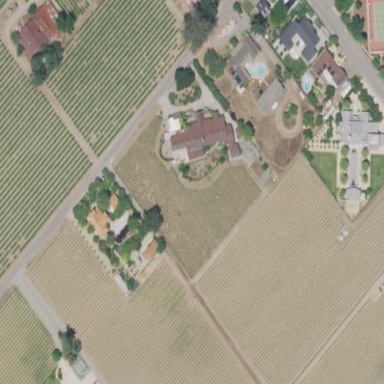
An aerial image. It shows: Vineyard with grape crops.